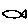
Label: fish